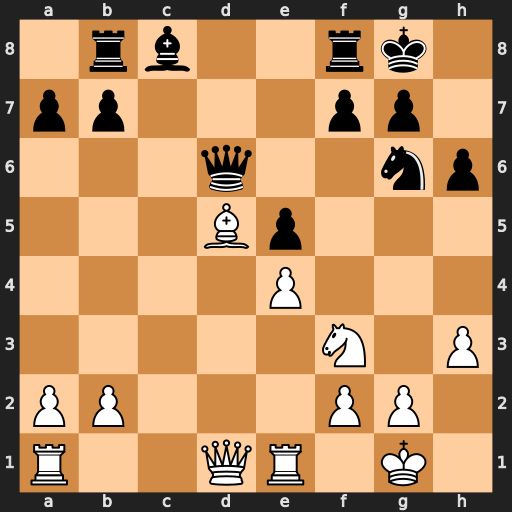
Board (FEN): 1rb2rk1/pp3pp1/3q2np/3Bp3/4P3/5N1P/PP3PP1/R2QR1K1
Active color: w
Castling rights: -
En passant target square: -
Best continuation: Bxf7+ Kxf7 Qxd6